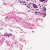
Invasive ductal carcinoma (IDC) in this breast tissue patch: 0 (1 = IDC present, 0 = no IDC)